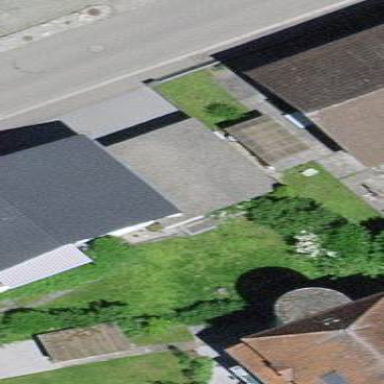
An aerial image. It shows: Garage building.